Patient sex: M
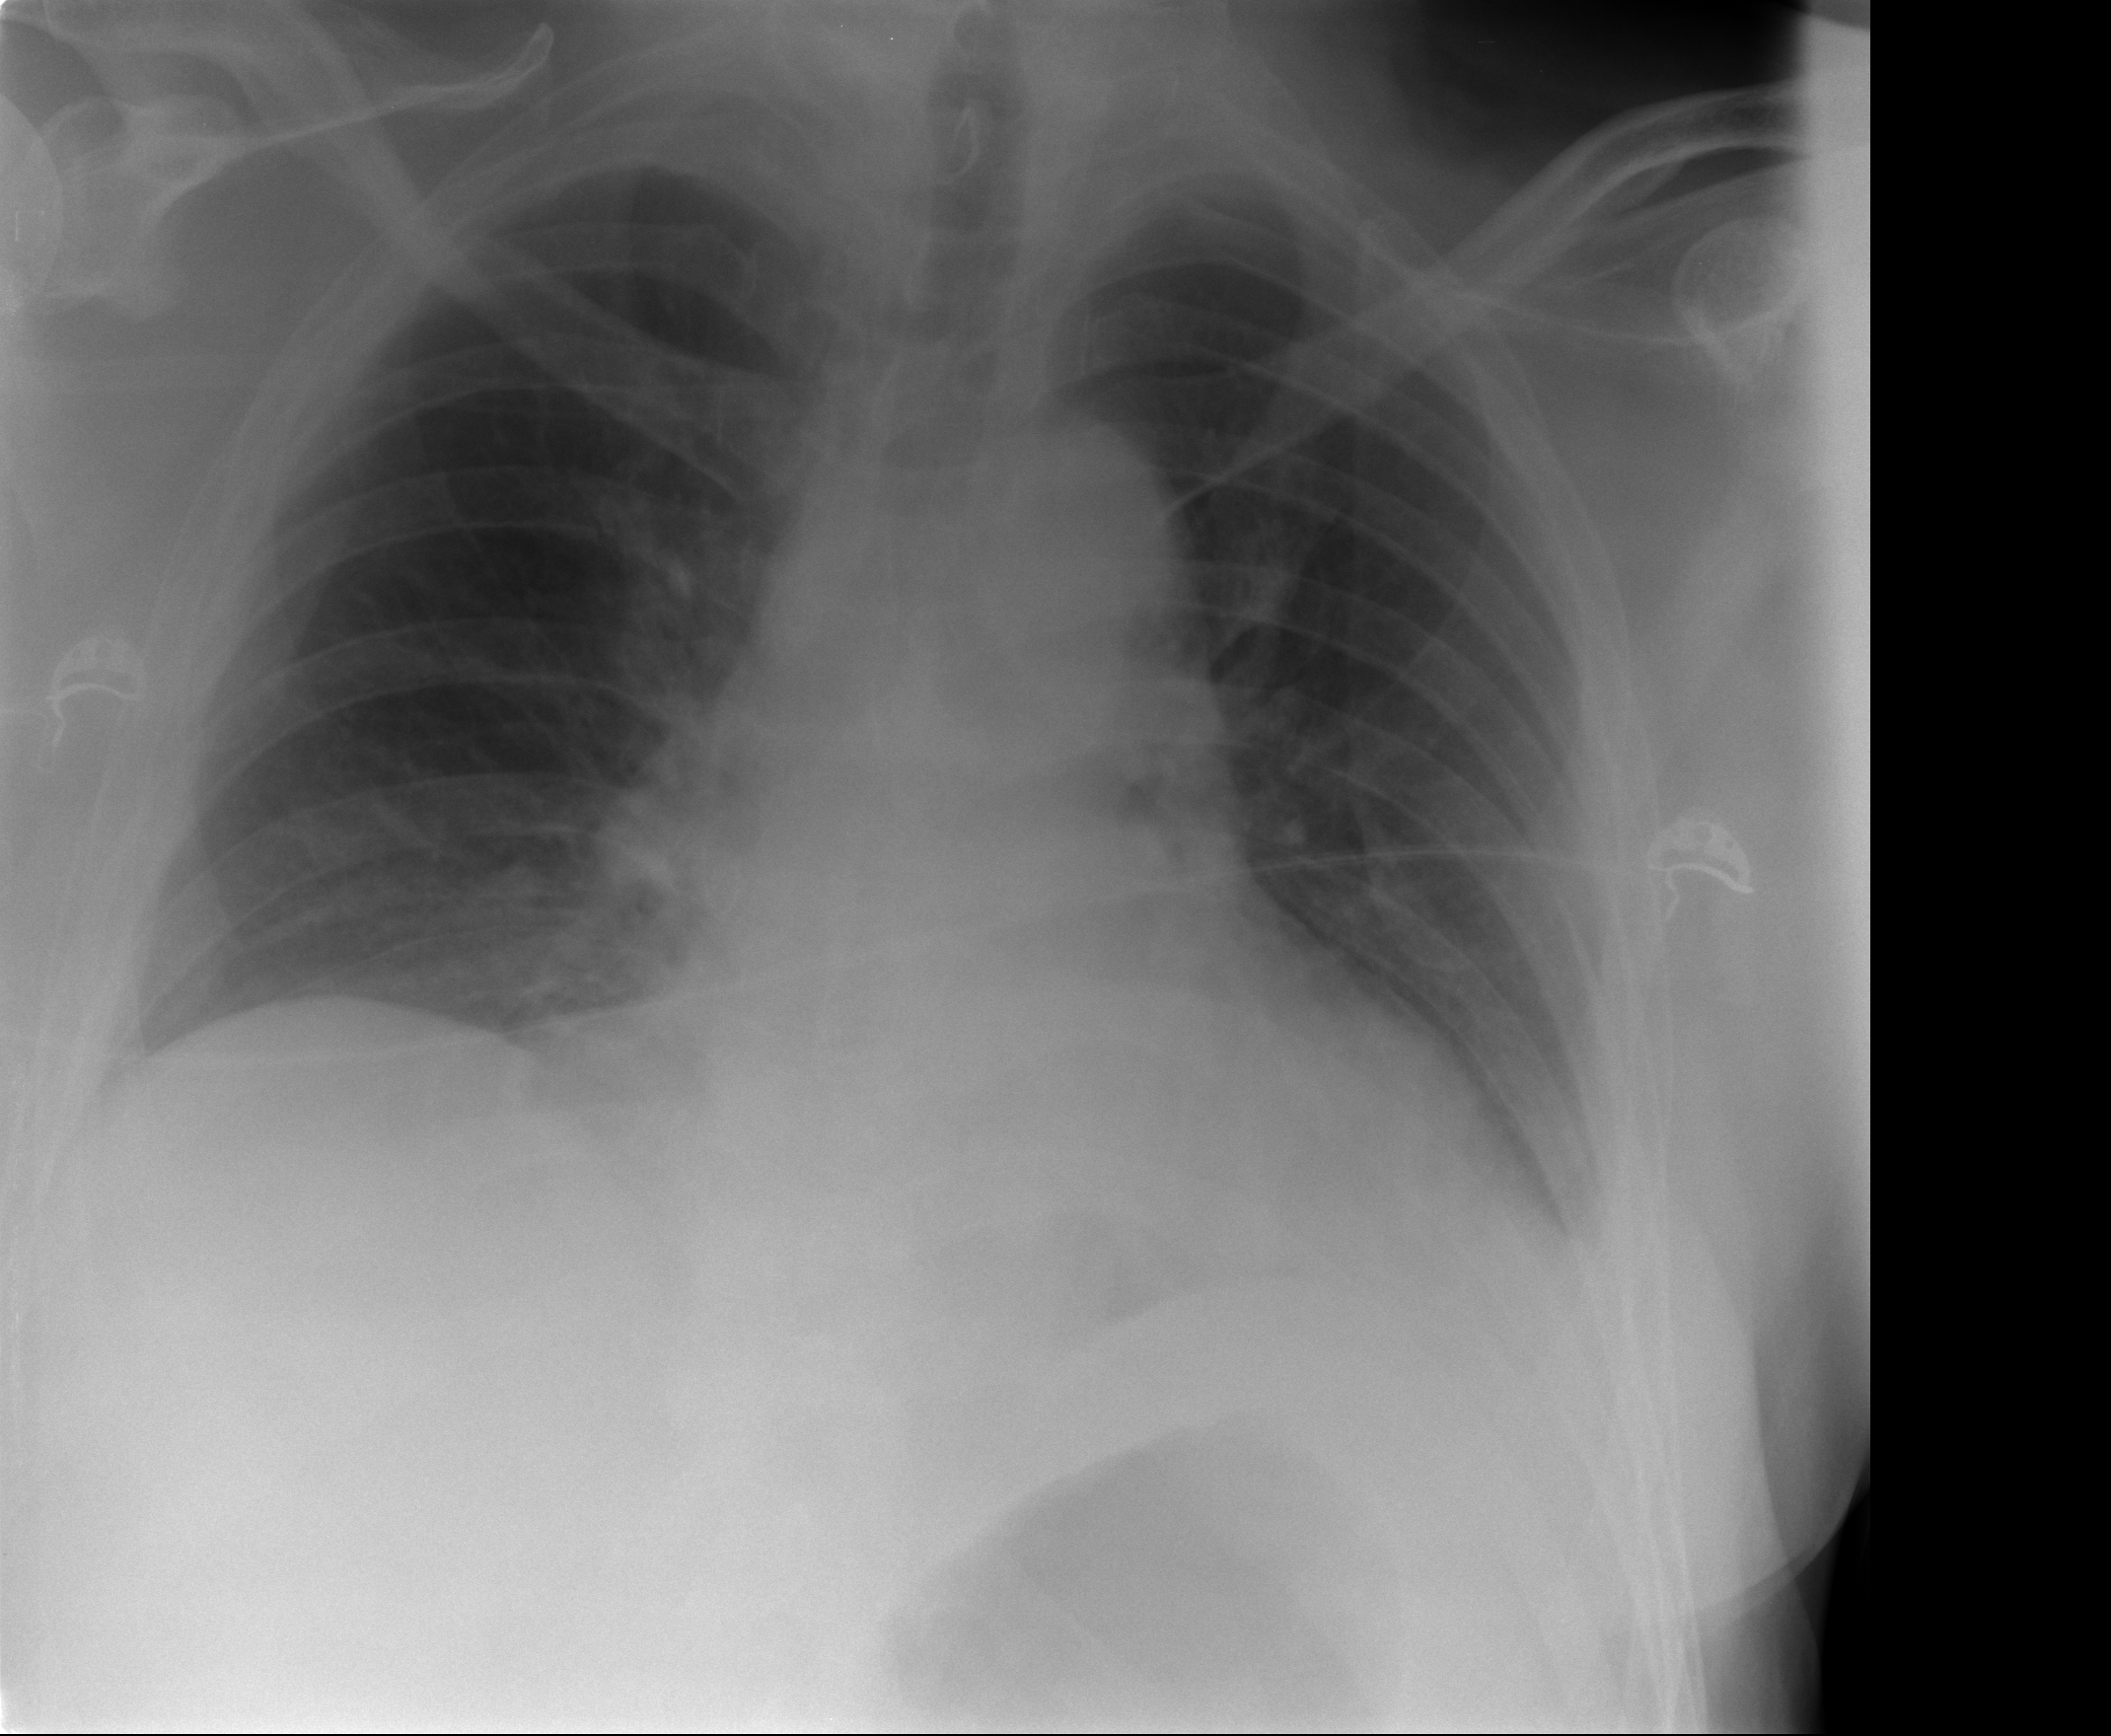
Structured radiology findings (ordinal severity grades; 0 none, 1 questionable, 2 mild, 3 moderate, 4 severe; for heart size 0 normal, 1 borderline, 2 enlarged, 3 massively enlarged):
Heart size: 2
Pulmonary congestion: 0
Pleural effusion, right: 0
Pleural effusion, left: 1
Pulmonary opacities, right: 0
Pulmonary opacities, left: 0
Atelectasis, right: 0
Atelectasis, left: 1